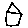
Label: house